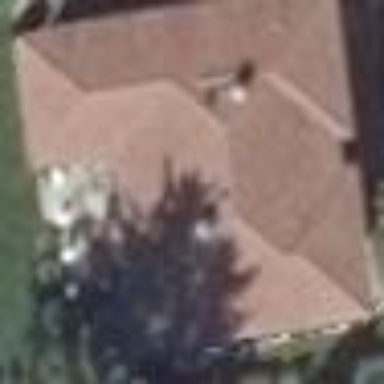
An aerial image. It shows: Simple house.